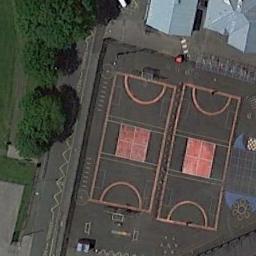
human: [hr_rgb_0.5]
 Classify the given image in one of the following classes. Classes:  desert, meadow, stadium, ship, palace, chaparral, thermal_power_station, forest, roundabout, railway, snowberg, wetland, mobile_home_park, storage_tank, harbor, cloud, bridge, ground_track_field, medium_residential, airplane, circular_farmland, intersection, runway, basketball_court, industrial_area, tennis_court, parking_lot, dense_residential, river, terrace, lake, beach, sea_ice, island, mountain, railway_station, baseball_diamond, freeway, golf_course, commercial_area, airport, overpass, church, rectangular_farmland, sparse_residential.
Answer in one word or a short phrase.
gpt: basketball_court